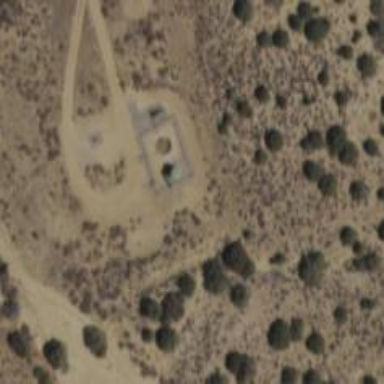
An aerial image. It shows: Storage tank with man-made structure.